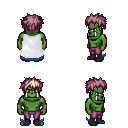
a pixel art fantasy rpg character, male body template, orc, green skin, white trimmed cape, magenta pants, white blonde bedhead hairstyle, black shoes, four views (front, back, left, right), 2x2 character sprite sheet, small pixel art, hard edges, no anti-aliasing